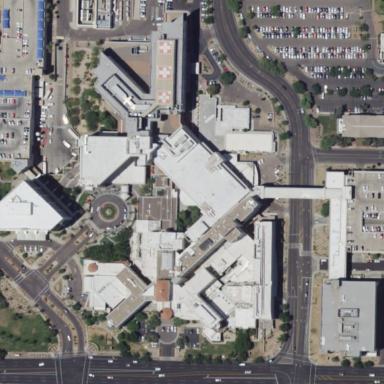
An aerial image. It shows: Healthcare facility identified as hospital.